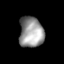
Tissue: lung
Cell type: Epithelial cells
Senescence score: 0.1657
Nuclear area (px): 733
Mean DAPI intensity: 150.816